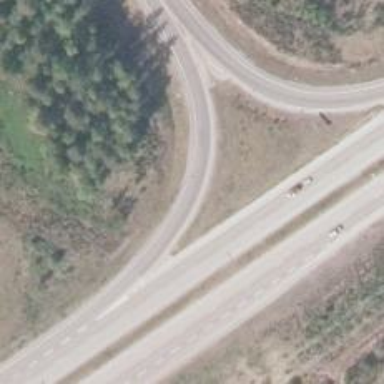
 classified as tertiary in terms of functionality."